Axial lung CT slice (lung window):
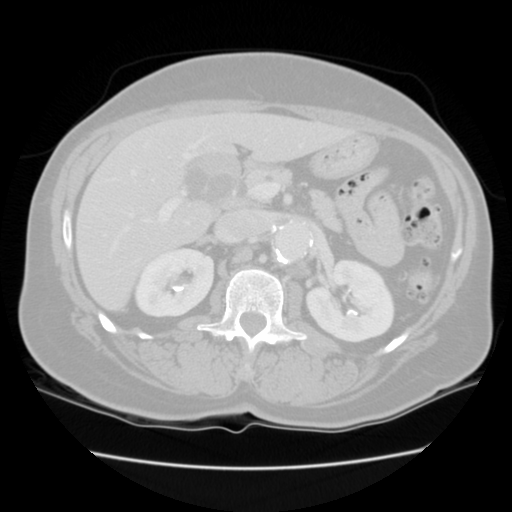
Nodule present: no